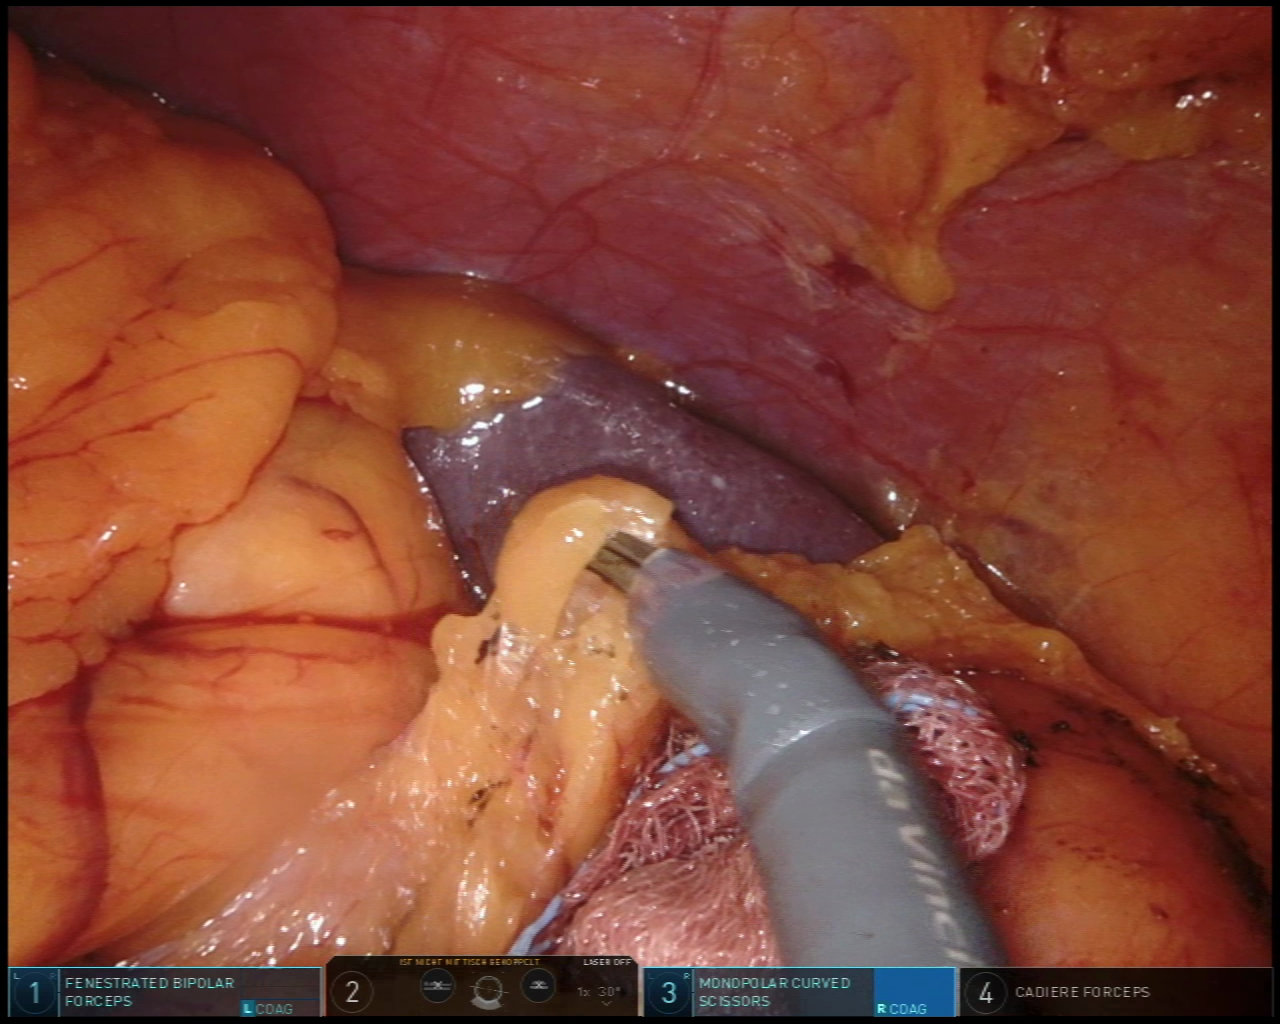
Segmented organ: spleen
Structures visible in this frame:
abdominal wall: yes
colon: no
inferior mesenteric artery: no
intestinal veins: no
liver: no
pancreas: no
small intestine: no
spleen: yes
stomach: yes
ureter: no
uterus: no
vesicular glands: no